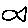
Label: fish